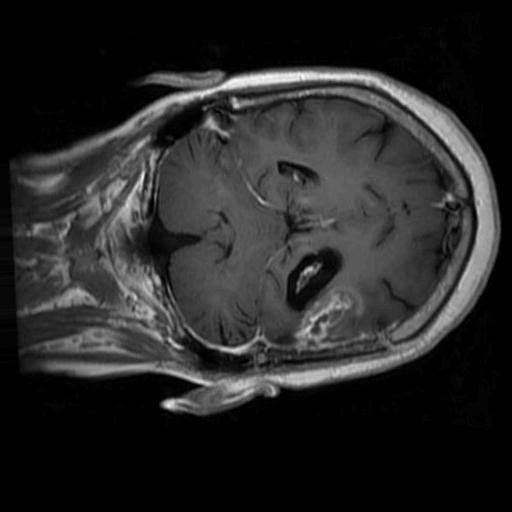
Label: brain_glioma